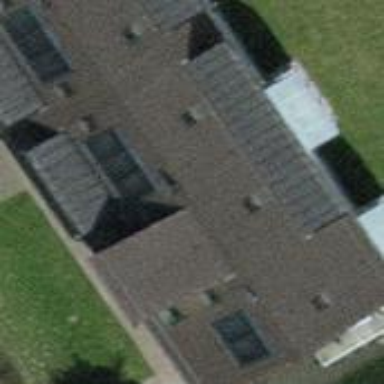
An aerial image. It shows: Gabled roof adorns the apartments building.